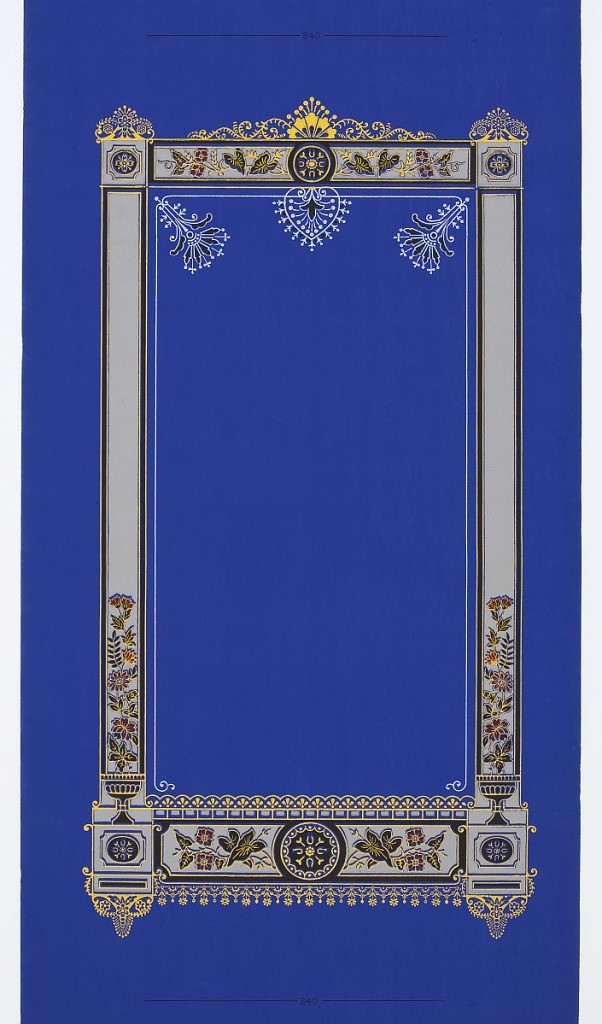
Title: Window shade
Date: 1875–1900
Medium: Machine-printed paper
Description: Large rectangular framework, with Renaissance Revival detailing. Stylized floral motifs across bottom, up lower sides, and across the top. White floral pendants within frame at top. Printed on blue paper.